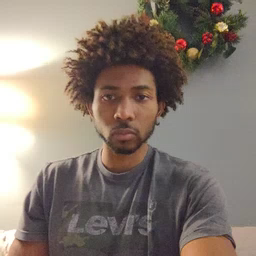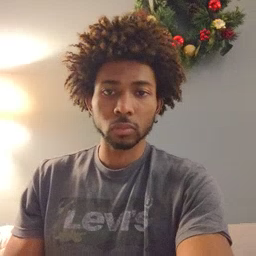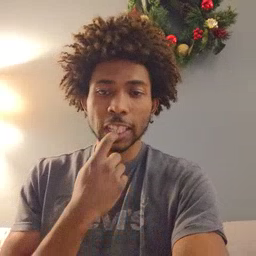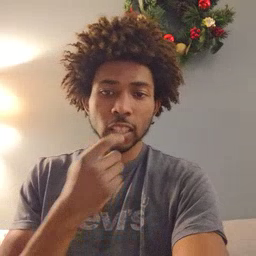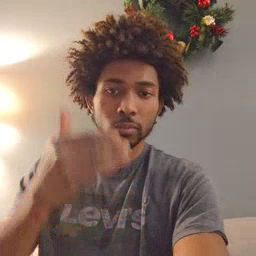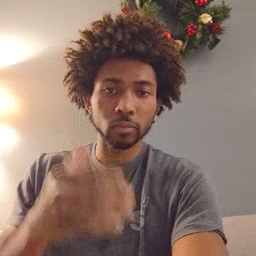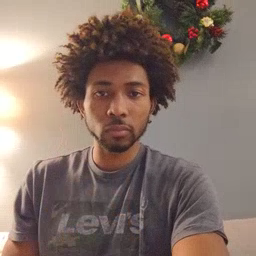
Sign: glasswindow